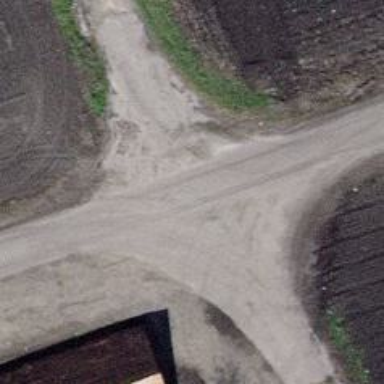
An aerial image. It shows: Concrete track with grade 1 standard.